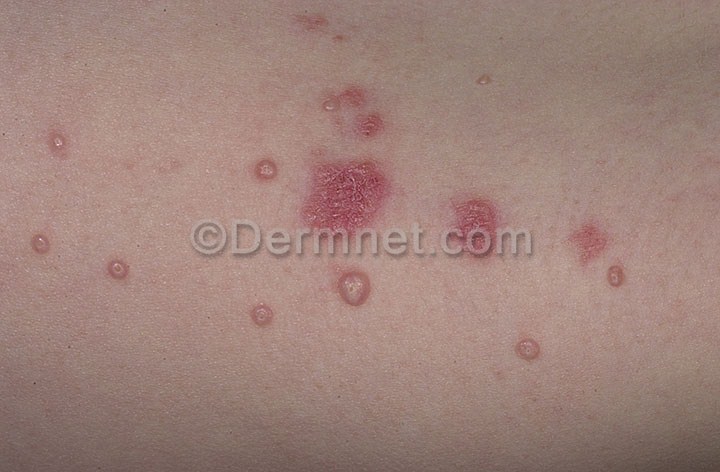
Disease: Warts Molluscum and other Viral Infections